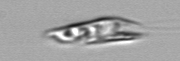
Label: Chrysochromulina_lanceolata